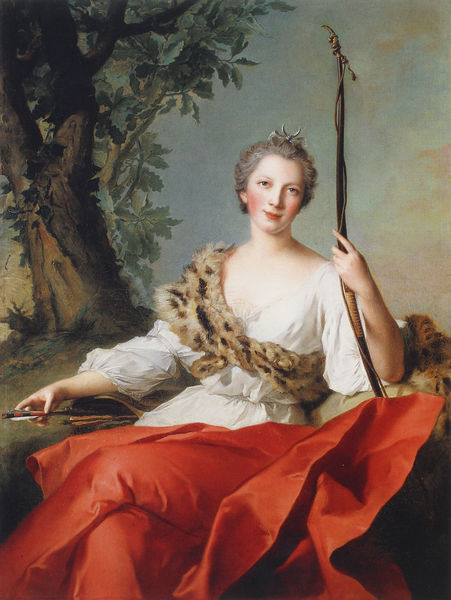
Titel: Porträt einer Dame in der Rolle der Diana
Künstler: Jean-Marc Nattier
Institution: Cholet, Musée d’Art et D’Histoire
Schlagwörter: baum, blätter, gemälde, hand, himmel, kopf, laub, weiß, wolken, grün, sitzen, frau, kleid, nase, schwarz, blick, dame, gras, rasen, rot, tuch, malerei, rock, schleife, arme, augen, pelz, hände, portrait, porträt, haare, sitzend, krone, lippen, fell, kopfbedeckung, wangen, bogen, stab, backen, sitzt, wange, stola, kelid, mond, allegorie, göttin, köcher, pfeil, diana, jagdgöttin, pfeile, leopard, sehne, rote wangen, pel, weiße bluse, einche, grp#ün